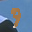
Label: 9